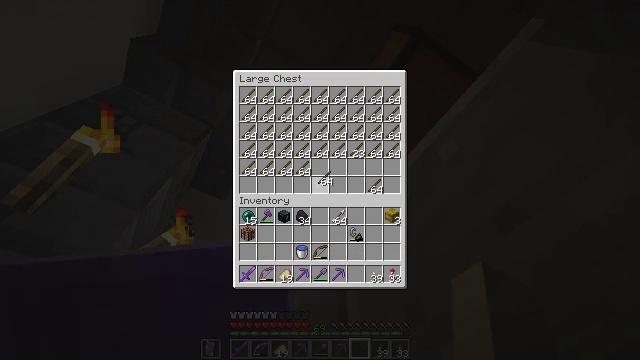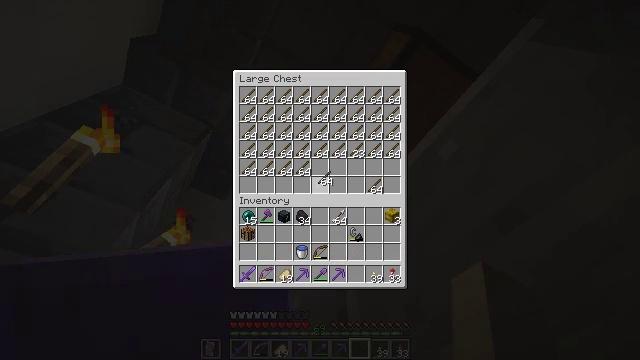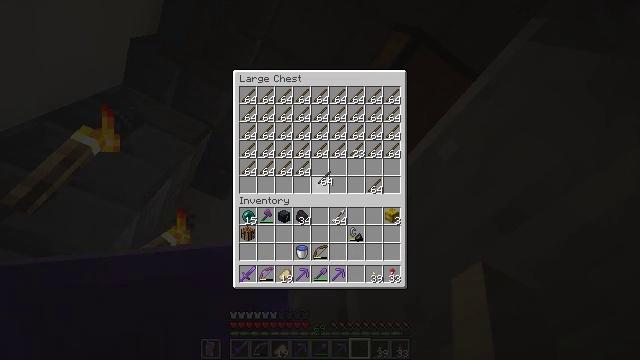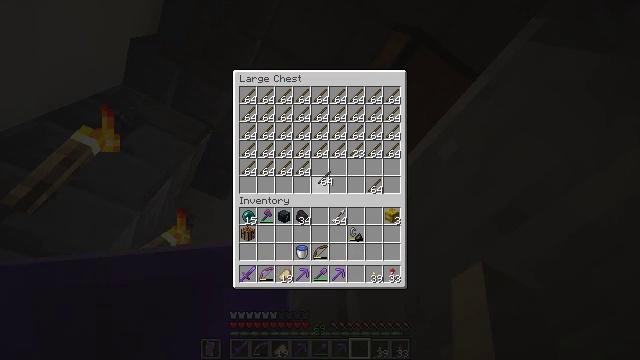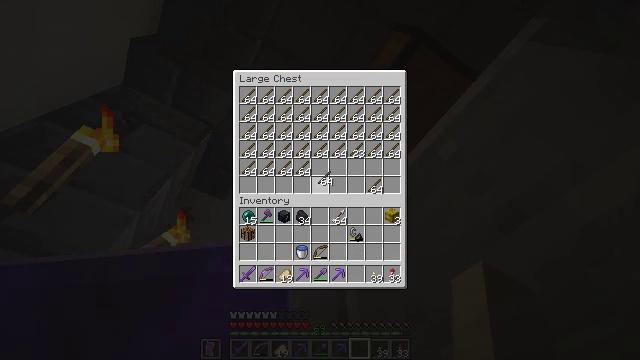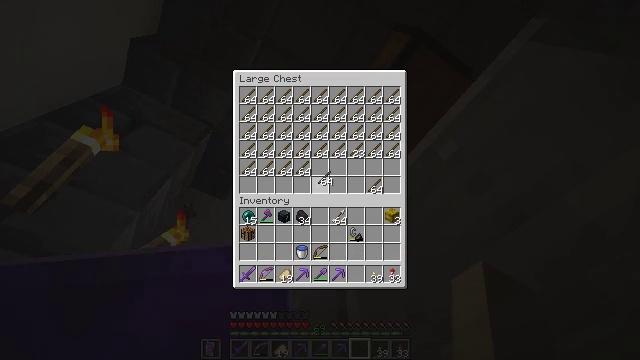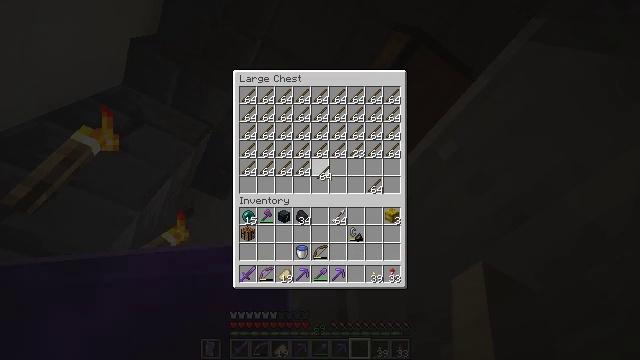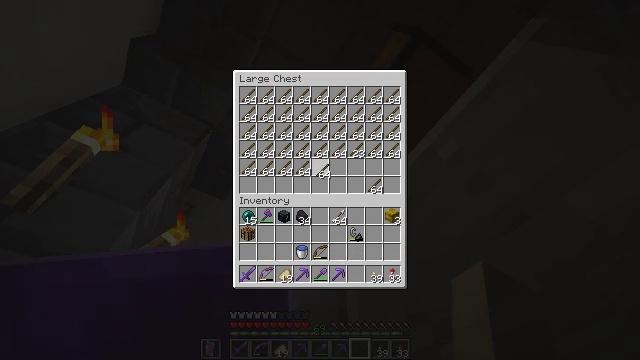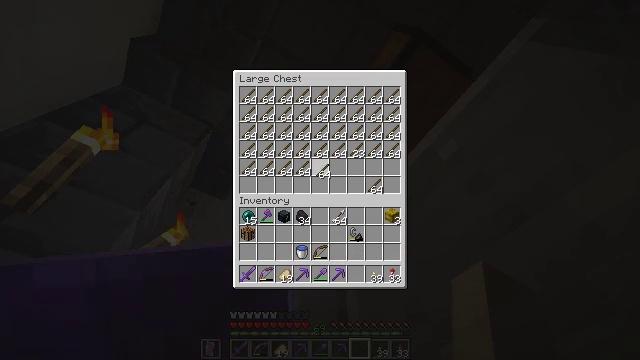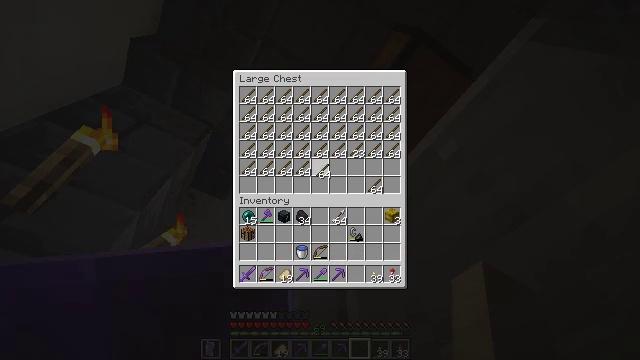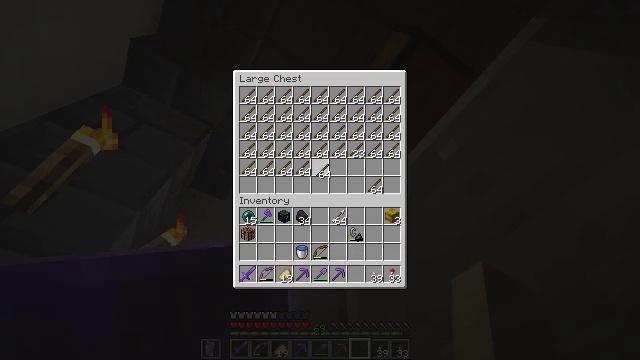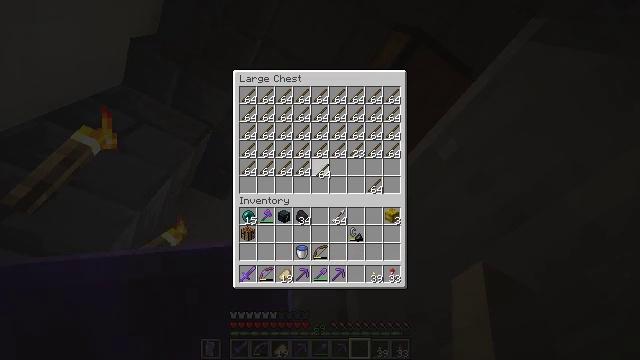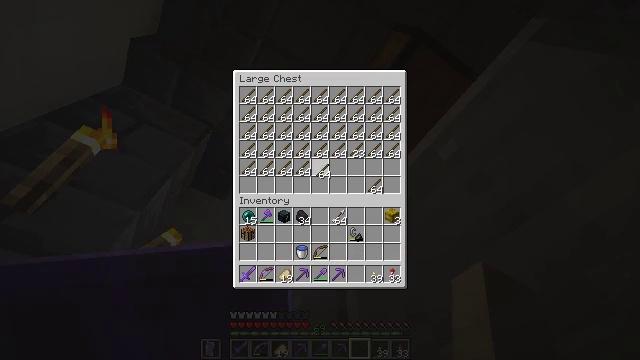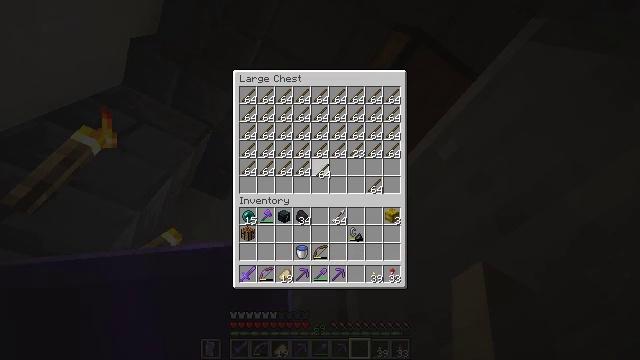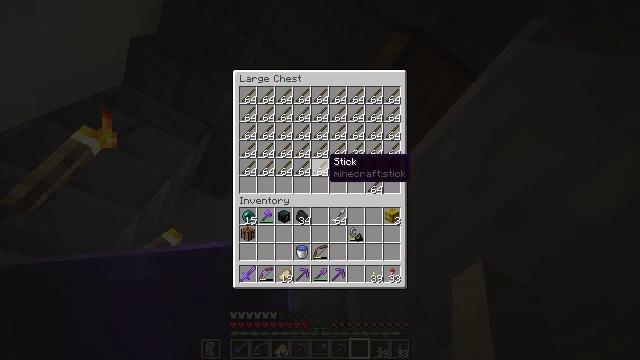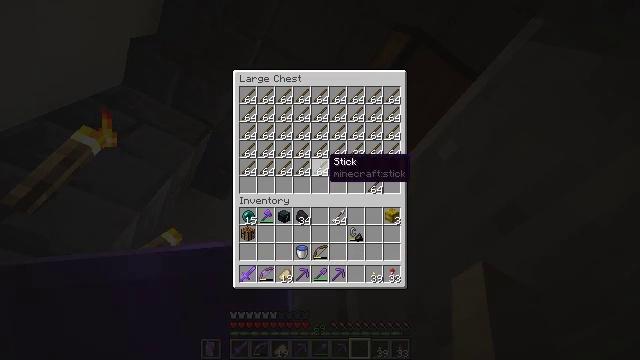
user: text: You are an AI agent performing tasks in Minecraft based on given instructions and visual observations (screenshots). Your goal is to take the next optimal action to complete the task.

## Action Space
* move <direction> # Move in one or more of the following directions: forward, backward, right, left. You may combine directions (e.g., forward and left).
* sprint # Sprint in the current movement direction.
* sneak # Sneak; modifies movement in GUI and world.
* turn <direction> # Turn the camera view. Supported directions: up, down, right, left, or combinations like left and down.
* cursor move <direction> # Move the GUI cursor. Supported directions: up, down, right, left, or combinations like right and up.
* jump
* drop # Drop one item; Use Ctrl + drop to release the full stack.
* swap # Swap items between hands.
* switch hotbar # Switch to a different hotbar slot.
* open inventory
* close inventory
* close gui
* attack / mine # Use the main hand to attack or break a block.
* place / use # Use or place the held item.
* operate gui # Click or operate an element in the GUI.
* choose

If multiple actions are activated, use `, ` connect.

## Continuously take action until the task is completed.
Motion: motion action
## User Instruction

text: Pick up the lime shulker box from the ground.
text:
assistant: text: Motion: no_op
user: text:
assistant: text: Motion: no_op
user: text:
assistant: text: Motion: no_op
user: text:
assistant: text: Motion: no_op
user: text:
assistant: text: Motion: no_op
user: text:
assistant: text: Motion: no_op
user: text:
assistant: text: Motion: no_op
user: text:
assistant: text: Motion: no_op
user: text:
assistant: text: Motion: no_op
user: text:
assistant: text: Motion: attack / mine
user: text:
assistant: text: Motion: attack / mine
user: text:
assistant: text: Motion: attack / mine
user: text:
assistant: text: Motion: attack / mine
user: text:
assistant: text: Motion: no_op
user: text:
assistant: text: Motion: no_op
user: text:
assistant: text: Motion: no_op
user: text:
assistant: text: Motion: no_op
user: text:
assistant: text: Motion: no_op
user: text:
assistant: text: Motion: no_op
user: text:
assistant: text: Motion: no_op
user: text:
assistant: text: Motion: no_op
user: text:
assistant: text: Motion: turn left and down
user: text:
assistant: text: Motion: turn left and down
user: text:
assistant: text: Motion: turn left and down
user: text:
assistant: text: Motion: turn left and down
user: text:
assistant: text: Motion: turn left and down
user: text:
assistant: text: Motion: turn left and down
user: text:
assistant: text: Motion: turn left and down
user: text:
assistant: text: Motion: turn down
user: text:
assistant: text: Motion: move left